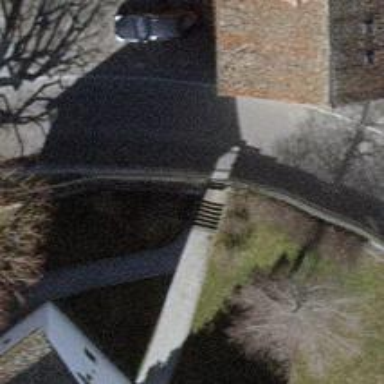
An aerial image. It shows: Set of steps on the road.